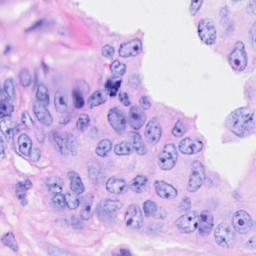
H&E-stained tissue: Breast